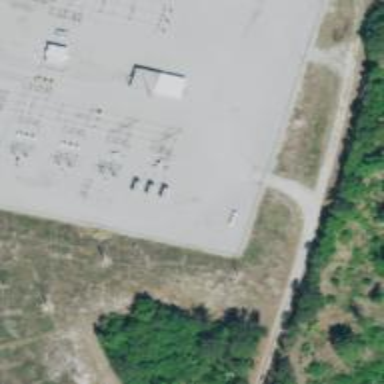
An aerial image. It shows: Switch used for power control.